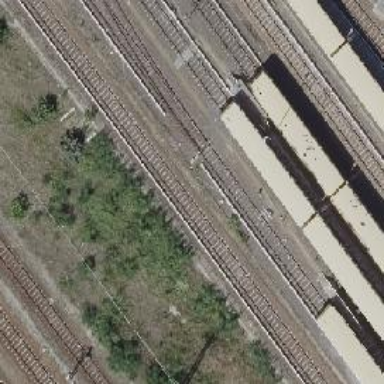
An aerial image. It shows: Railway switch with the turnout on the right side.